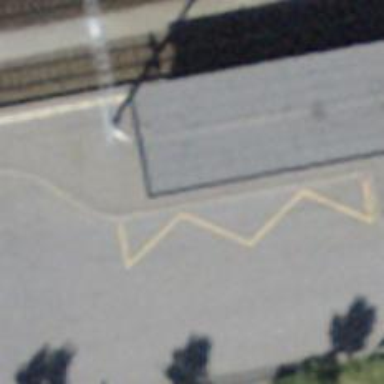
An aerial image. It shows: Post box is visible.